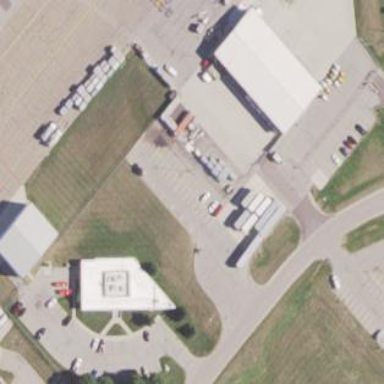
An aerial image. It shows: Parking area with surface.